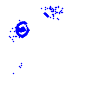
Particle: electron